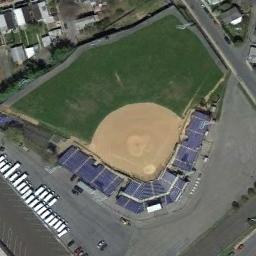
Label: stadium